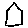
Label: house